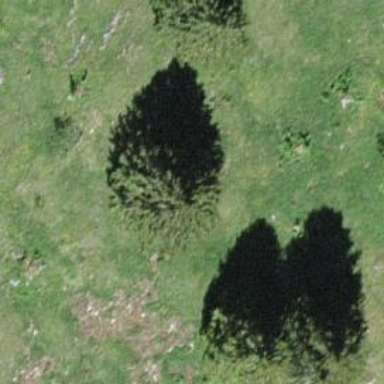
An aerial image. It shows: Needle-leaved tree in natural setting.